Field crop: maize
Growth stage: 2
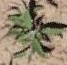
Species: atriplex